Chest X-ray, PA view. Patient: 44 years old, sex M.
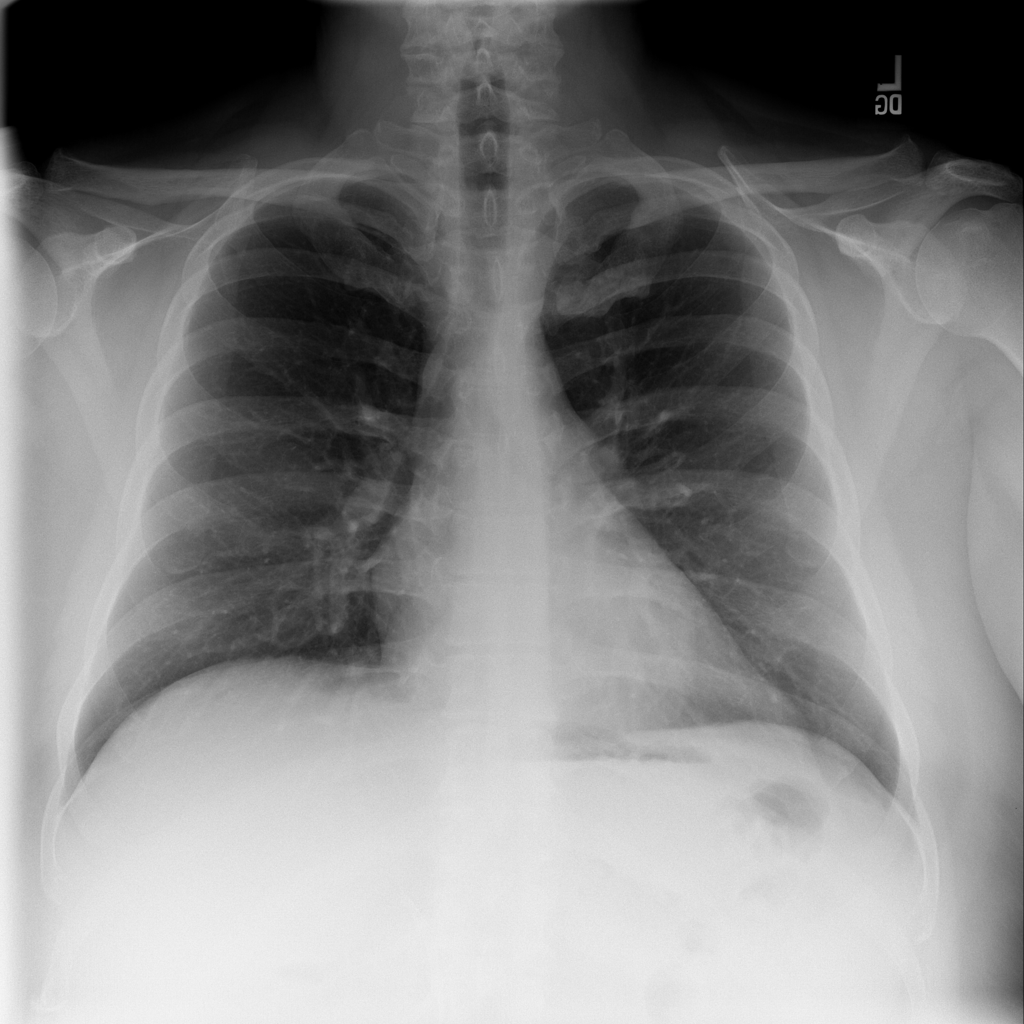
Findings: No Finding